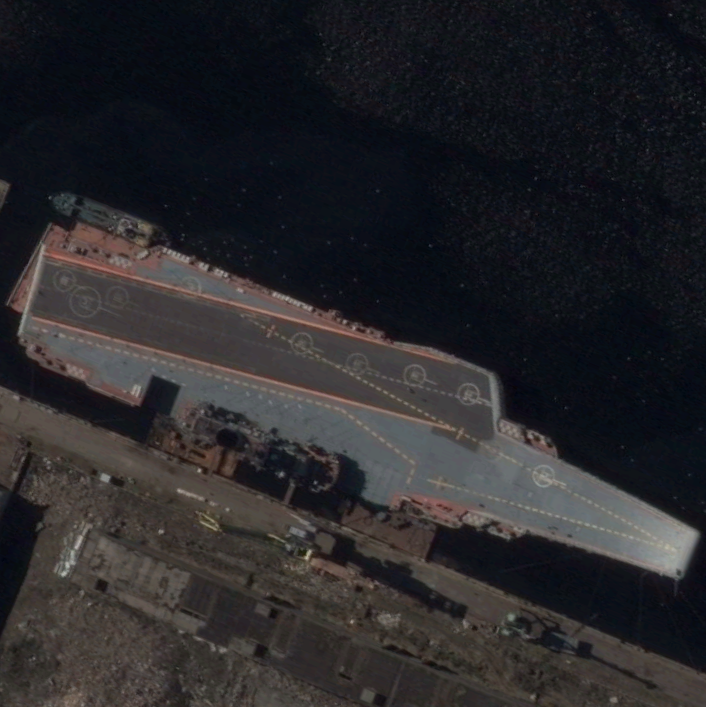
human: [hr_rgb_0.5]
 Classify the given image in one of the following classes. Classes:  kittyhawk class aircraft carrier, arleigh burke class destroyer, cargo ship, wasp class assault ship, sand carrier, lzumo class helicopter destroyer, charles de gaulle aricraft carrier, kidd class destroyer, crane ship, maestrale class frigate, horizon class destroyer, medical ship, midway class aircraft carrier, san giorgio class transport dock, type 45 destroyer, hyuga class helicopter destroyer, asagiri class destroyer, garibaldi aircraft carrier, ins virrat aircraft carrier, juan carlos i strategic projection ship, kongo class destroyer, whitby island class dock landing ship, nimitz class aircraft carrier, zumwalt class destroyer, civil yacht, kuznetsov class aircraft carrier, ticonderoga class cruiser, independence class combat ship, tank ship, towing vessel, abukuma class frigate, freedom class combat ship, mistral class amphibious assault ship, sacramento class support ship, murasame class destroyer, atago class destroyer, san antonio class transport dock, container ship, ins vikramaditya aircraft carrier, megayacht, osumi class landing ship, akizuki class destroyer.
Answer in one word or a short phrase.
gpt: Kuznetsov class aircraft carrier